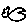
Label: fish